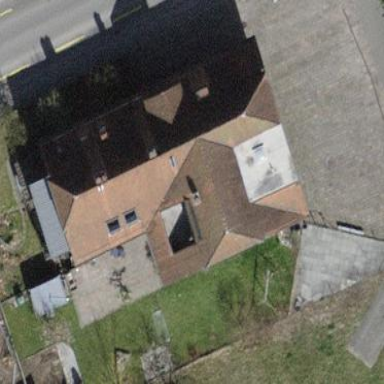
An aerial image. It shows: Building with tile roof.